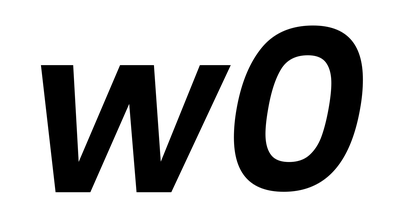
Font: Poppins-SemiBoldItalic